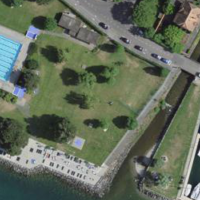
EUNIS habitat code: 55
Species observed at this site:
Motacilla alba